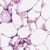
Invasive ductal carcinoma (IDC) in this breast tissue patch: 0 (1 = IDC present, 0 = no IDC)